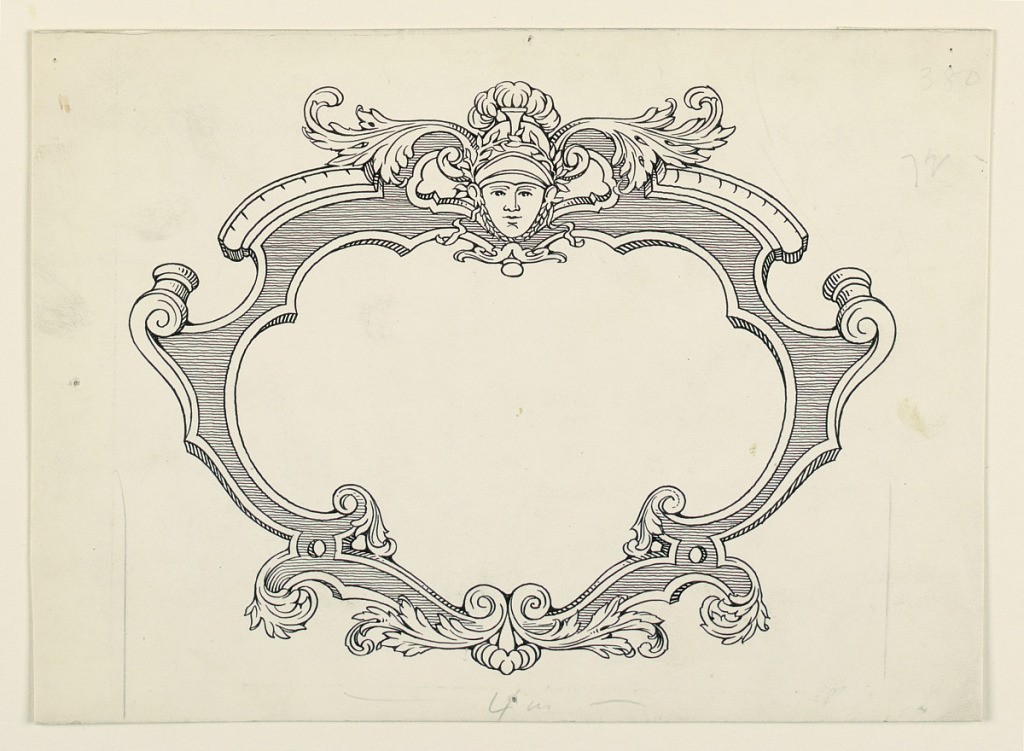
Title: Frame, for Book Illustration
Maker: Charles Scribner's Sons, New York, New York, USA
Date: ca. 1910
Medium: Pen and ink on illustration board
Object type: Drawing
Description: Scroll work, with leaves above and below. Face and helmet, above, center.